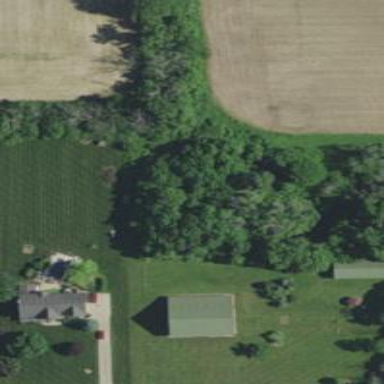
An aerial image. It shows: Deciduous broadleaved woodland.